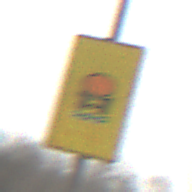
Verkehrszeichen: FahrzeugeMitWassergefaehrdenderLadungOhnePfeilsymbol
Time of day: MorningAfternoon
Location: Outdoor (Nature)
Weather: PartlyCloudy
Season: Winter
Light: Natural